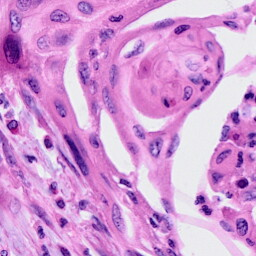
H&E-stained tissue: Cervix